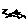
Label: zigzag